Question: How to remove "X" (close) button on a modal page in Apex 18.2?

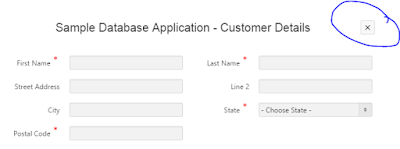
Answer: One option is to include this into the page's inline CSS property:
'''
button.ui-button.ui-widget.ui-state-default.ui-corner-all.ui-button-icon-only.ui-dialog-titlebar-close {
visibility: hidden !important;
}
'''
Also, into page's Javascript, Function and global variable declaration, put
'''
var button = parent.$('.ui-dialog-titlebar-close'); //get the button
button.hide(); //hide the button
'''